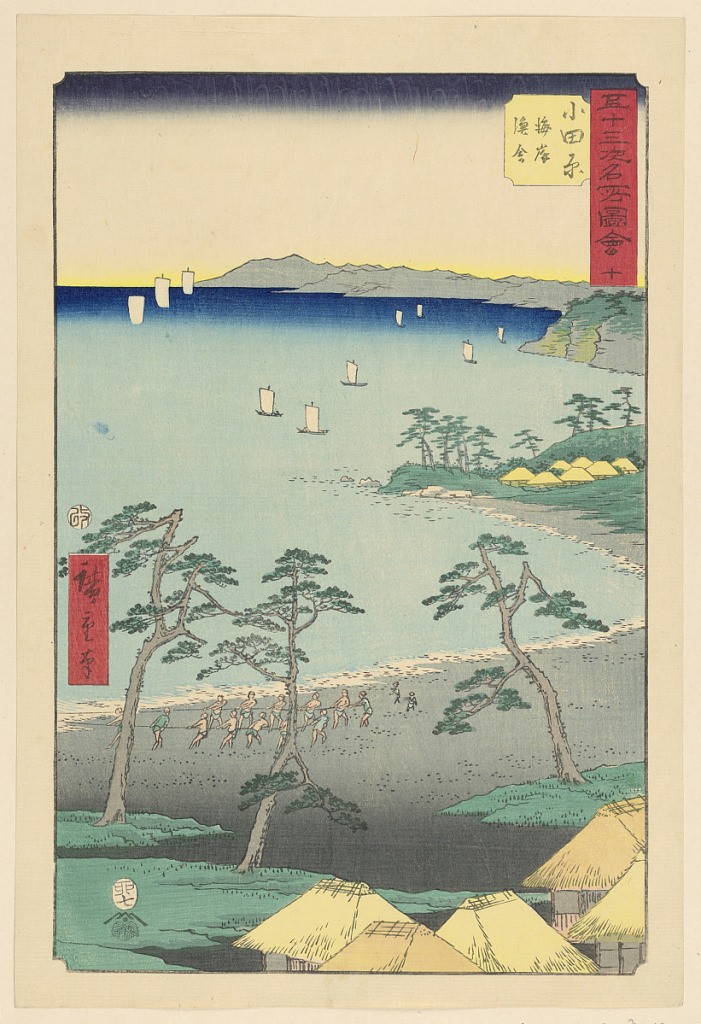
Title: Men Pulling in a Ship
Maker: Ando Hiroshige, Japanese, 1797–1858
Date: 1855
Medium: Woodblock print in colored ink on paper
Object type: Print
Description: This is a landscape view on a valley is overlooking the ocean through a bird's eye view. Below on the beach are about a dozen men pulling in a ship from the shore. Two children stand nearby, cheering them on. In the distance are other ships sailing along the ocean.